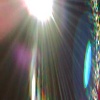
Label: sunburn